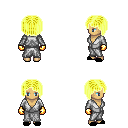
a pixel art fantasy rpg character, female body template, human, tanned skin, white robe, gold greaves, gold pageboy hairstyle, gold gloves, black slippers, four views (front, back, left, right), 2x2 character sprite sheet, small pixel art, hard edges, no anti-aliasing